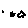
Label: star